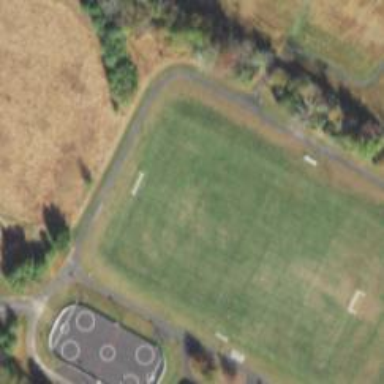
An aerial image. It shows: Soccer pitch for leisureland activities.